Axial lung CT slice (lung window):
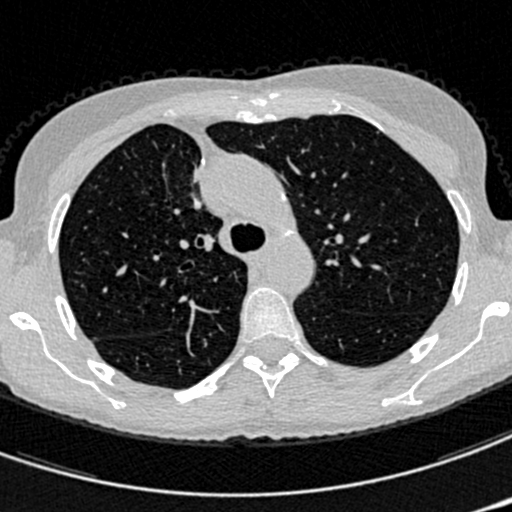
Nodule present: no